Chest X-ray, PA view. Patient: 59 years old, sex F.
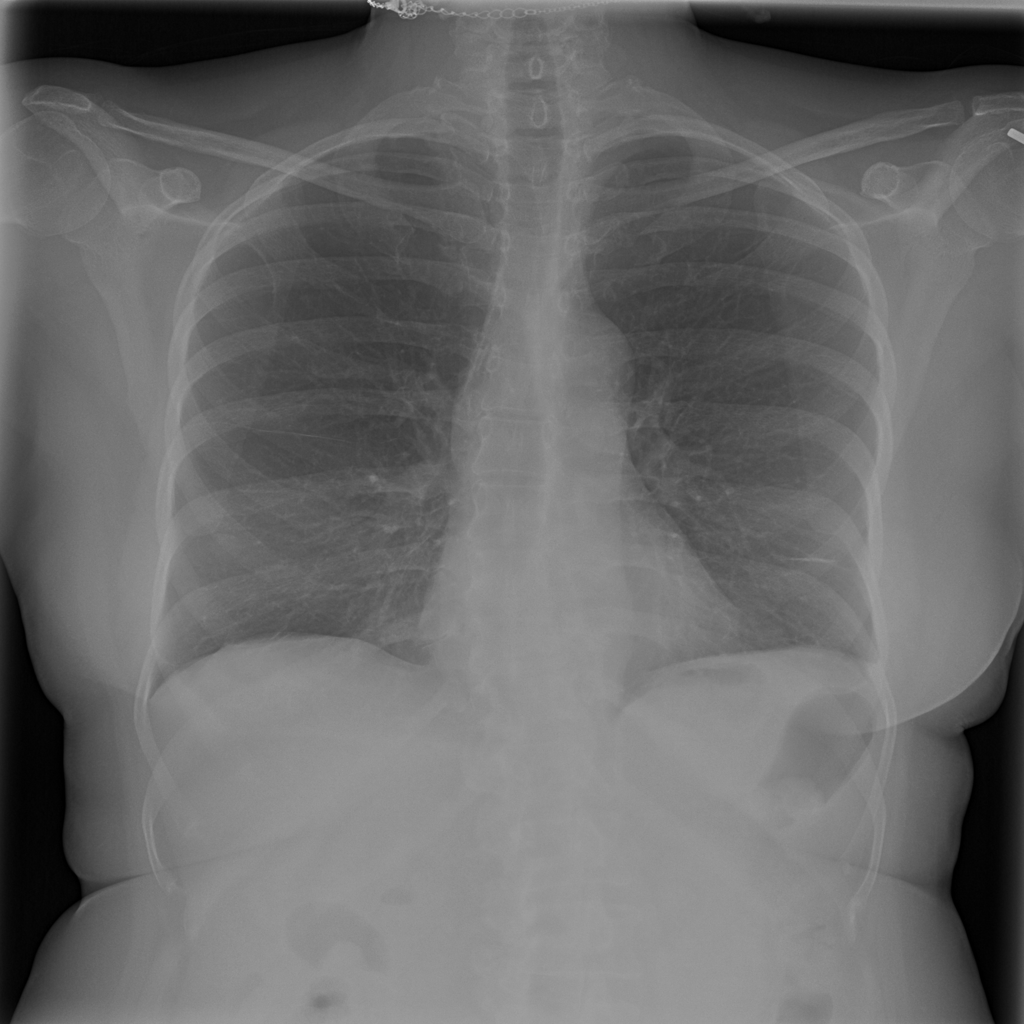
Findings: No Finding